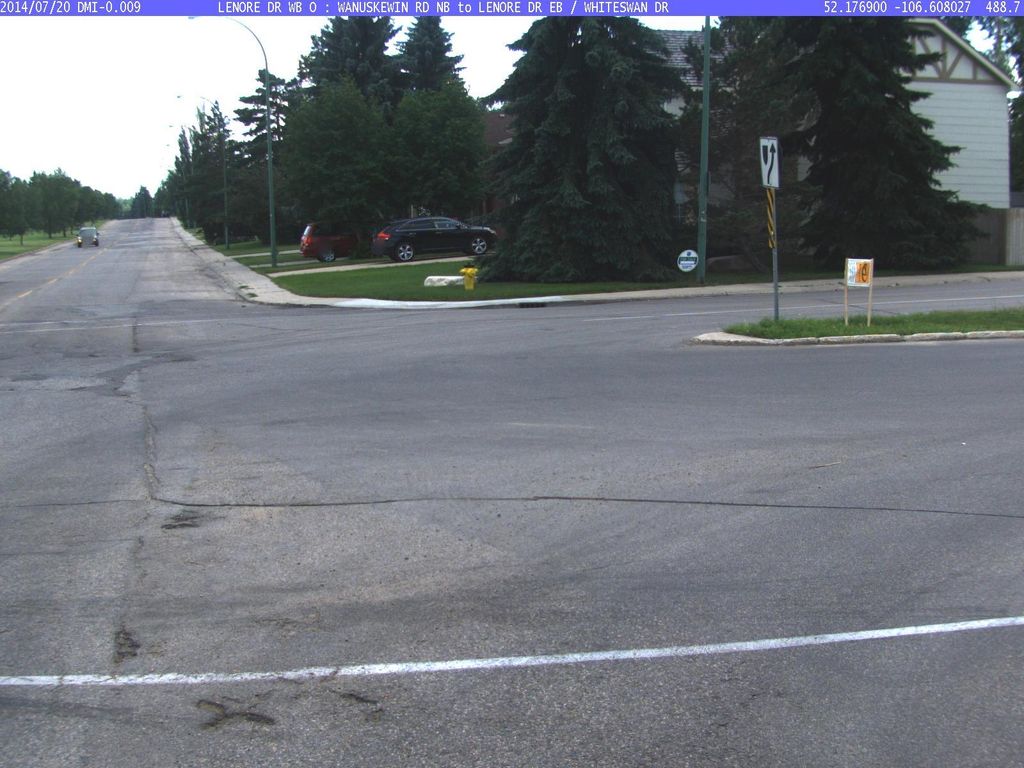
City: saskatoon